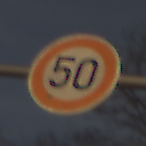
Verkehrszeichen: Geschwindigkeit50
Umgebung: Outdoor, Nature
Tageszeit: SunriseSunset
Wetter: PartlyCloudy
Licht: Natural
Jahreszeit: NotSpecified
Kontrast: MediumContrast